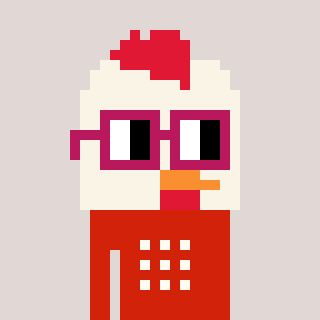
a pixel art character with square dark red glasses, a chicken-shaped head and a red-colored body on a warm background